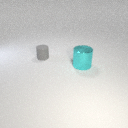
large cyan metal cylinder in front of small gray rubber cylinder